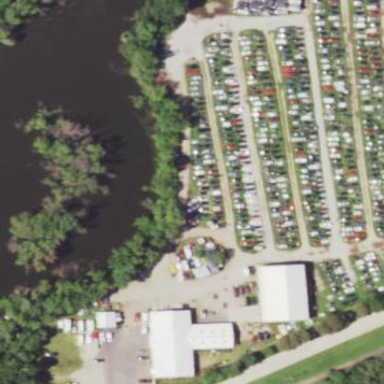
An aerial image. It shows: Scrap yard located in industrial area.